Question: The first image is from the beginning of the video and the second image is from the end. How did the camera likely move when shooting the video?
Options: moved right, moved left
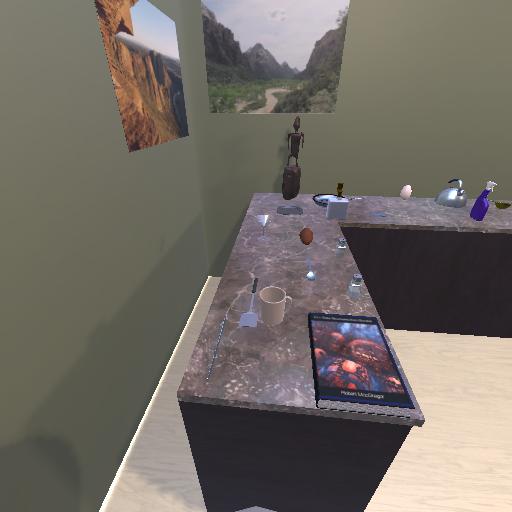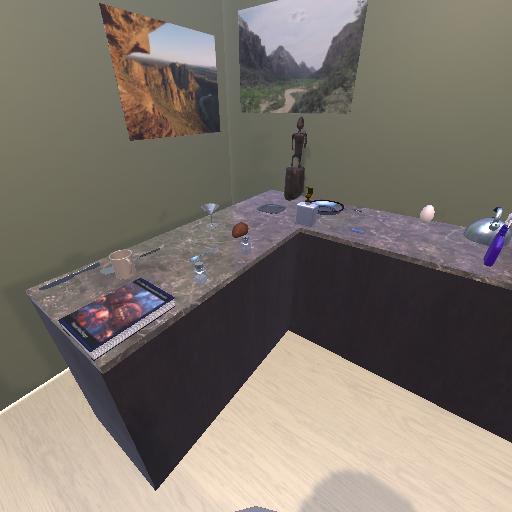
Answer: moved right